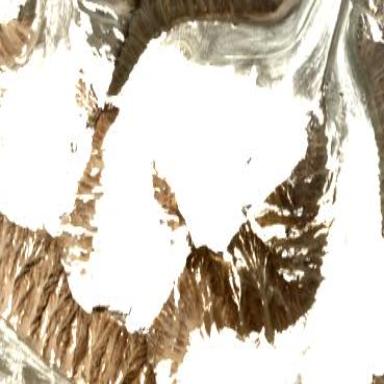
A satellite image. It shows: Majestic glacier in the distance.